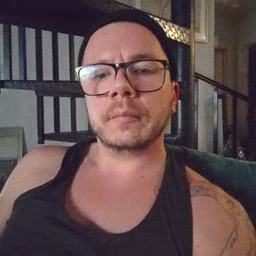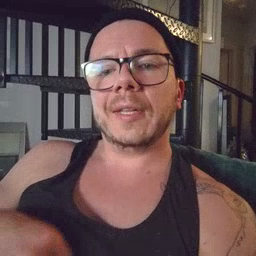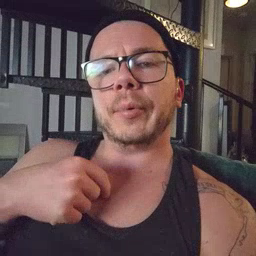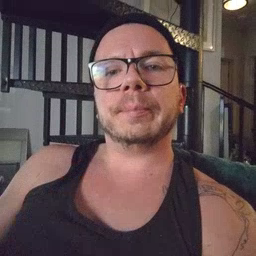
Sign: zipper